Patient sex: F
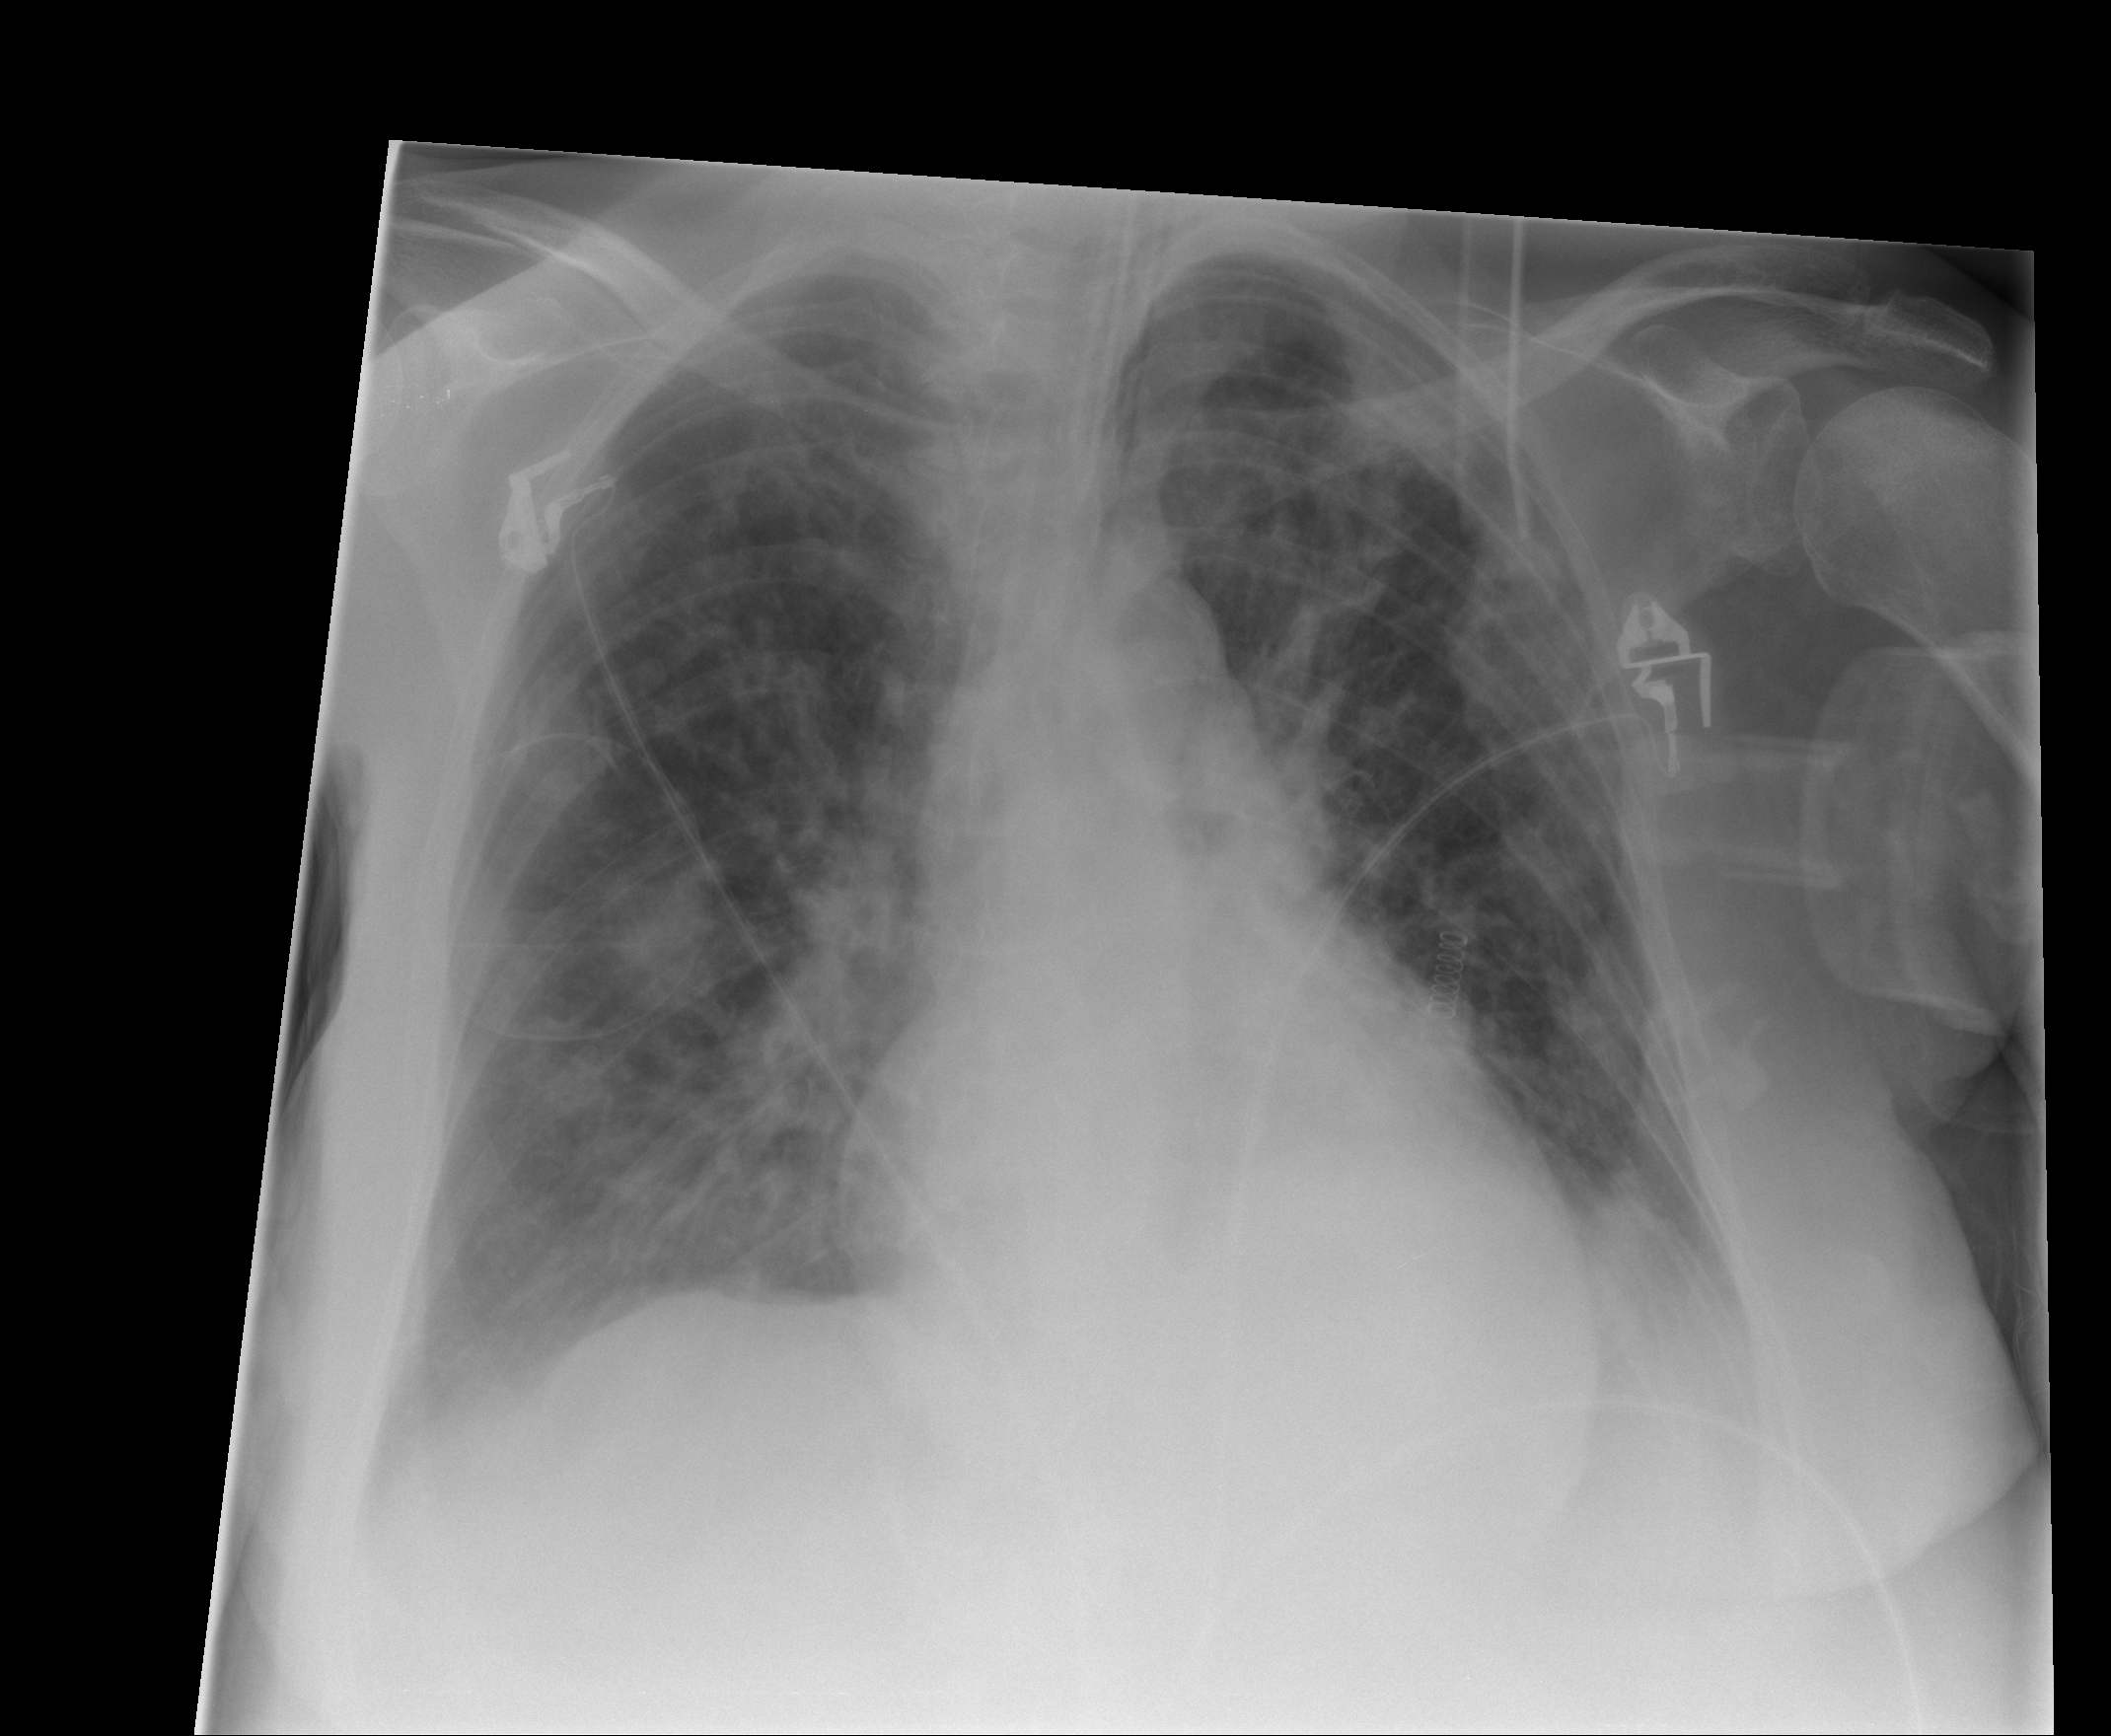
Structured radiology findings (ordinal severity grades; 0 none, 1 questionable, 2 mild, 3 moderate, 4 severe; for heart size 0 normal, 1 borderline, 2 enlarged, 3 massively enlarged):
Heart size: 0
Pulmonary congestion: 2
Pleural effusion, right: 2
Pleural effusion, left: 2
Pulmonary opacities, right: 3
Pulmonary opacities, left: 3
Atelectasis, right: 2
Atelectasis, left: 2